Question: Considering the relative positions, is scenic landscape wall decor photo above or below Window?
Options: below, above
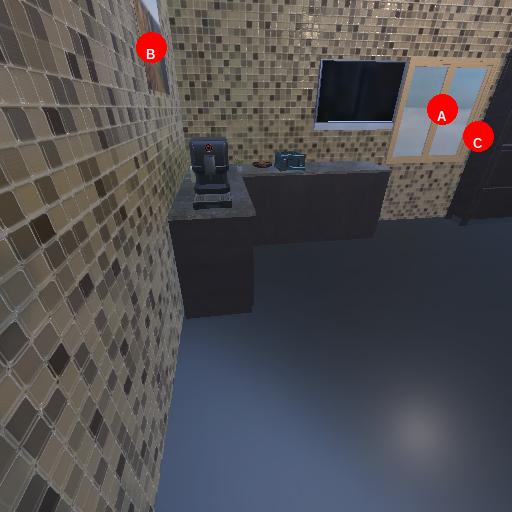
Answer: below